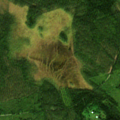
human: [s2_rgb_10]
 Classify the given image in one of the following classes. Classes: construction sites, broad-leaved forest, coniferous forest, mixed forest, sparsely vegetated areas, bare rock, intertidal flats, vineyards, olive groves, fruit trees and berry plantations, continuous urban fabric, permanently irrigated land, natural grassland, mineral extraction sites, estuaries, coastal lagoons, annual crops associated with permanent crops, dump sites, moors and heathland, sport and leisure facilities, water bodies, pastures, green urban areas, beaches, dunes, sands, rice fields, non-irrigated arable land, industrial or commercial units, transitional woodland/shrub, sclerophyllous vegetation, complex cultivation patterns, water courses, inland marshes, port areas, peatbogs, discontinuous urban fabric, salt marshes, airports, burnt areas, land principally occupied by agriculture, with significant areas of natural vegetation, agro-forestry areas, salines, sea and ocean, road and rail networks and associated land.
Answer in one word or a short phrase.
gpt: coniferous forest, mixed forest, transitional woodland/shrub, peatbogs